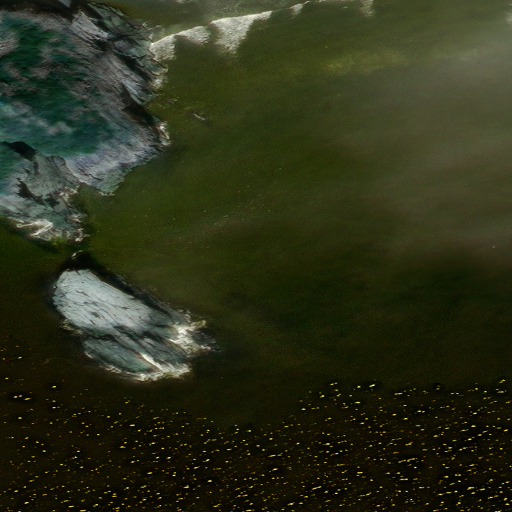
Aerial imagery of island in Alaska named Flat Island containing only unknown